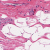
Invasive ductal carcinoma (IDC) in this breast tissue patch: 0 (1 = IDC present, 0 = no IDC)